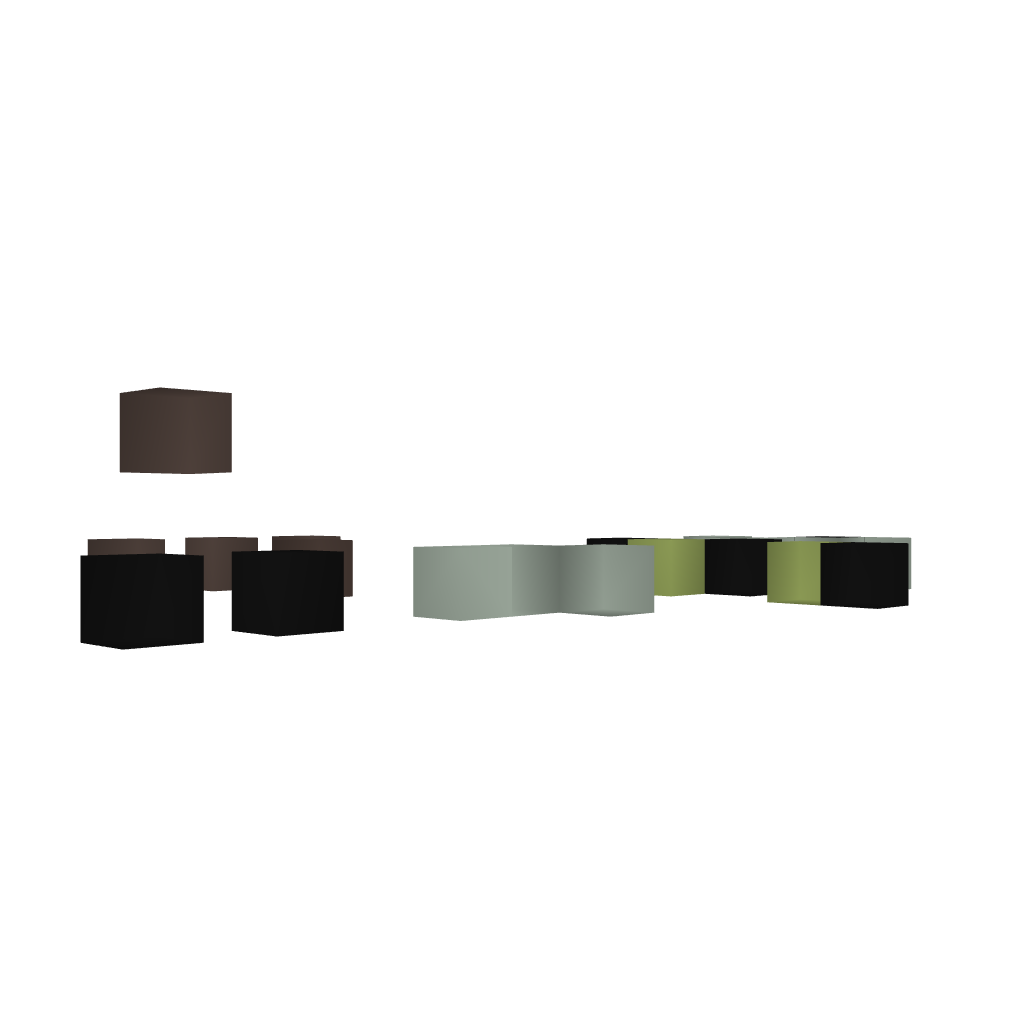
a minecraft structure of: Snowball Turret